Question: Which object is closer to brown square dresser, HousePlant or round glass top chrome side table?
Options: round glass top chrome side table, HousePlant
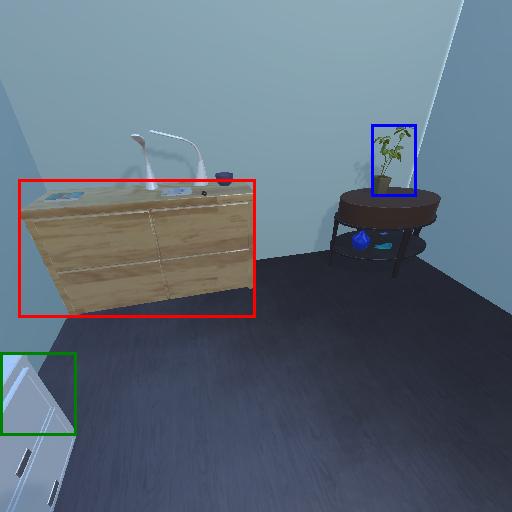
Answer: round glass top chrome side table